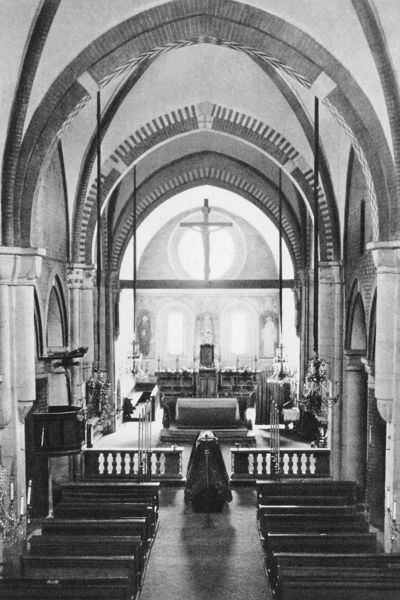
Titel: Klosterkirche Ripalta Scrivia (Zisterzienserkloster), Überreste des Kreuzgangs und der Kirche
Standort: Ripalta Scrivia (EU - I - Piemont)
Schlagwörter: gemälde, gott, schatten, weiß, fenster, grau, holz, lampen, licht, pfeiler, schwarz, säulen, gebäude, wand, stein, trauer, bild, kirche, gotik, bogen, ziegel, saal, gestühl, kerzen, leuchter, bemalt, halle, foto, fotografie, bögen, gang, gewölbe, antike, kloster, kreuz, religion, balustrade, schwarz-weiss, gebet, altar, bänke, photo, chorschranke, mittelschiff, beerdigung, sarg, gotisch, kanzel, spitzbogen, christus, jesus, altarraum, apsis, romanik, chor, kapelle, kruzifix, heilige, gothik, christen, joch, kreuzgang, romanisch, okulus, ochsenauge, bände, alta, scheidbogen, ss, halle+, trauerhalle